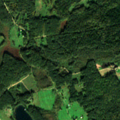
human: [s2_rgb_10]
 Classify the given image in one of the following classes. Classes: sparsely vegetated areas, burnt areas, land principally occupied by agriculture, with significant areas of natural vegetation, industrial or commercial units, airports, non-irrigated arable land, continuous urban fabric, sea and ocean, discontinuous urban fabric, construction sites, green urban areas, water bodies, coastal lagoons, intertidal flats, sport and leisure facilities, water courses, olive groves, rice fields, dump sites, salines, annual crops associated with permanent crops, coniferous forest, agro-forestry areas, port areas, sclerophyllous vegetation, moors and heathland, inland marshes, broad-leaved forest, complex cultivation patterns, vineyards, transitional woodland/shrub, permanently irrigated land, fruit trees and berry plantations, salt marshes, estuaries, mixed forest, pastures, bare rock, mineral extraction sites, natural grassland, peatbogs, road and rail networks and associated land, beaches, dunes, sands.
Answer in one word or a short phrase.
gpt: complex cultivation patterns, land principally occupied by agriculture, with significant areas of natural vegetation, broad-leaved forest, coniferous forest, mixed forest, transitional woodland/shrub, water bodies